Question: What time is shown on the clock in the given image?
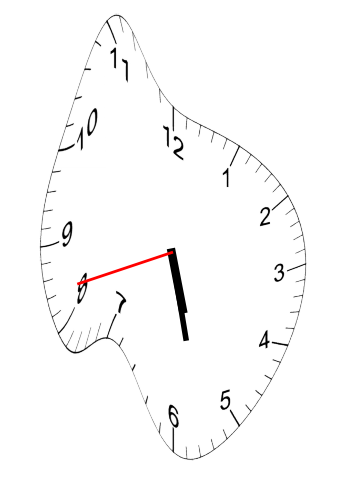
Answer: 05:27:42